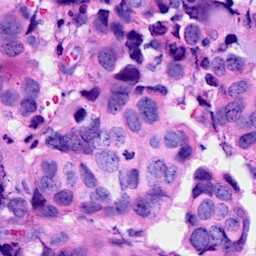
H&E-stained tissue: Breast